Field crop: maize
Growth stage: 2
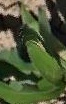
Species: maize